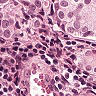
Metastatic tissue present: yes